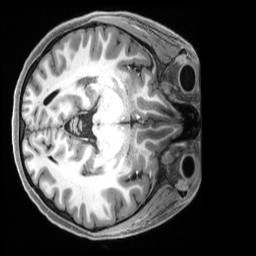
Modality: T1w
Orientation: axial
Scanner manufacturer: siemens
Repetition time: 2.5 s
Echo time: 0.00231 s